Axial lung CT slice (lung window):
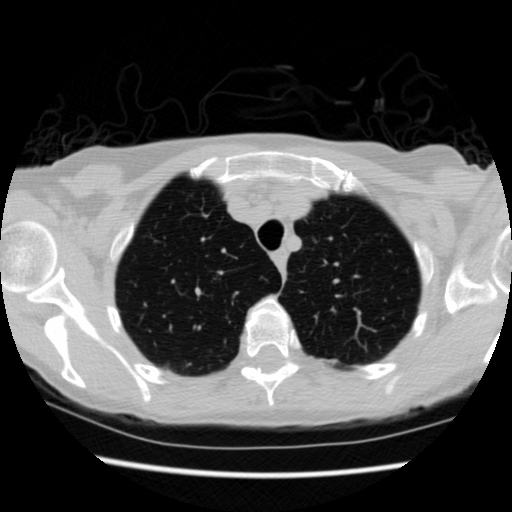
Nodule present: no